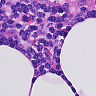
Metastatic tissue present: no